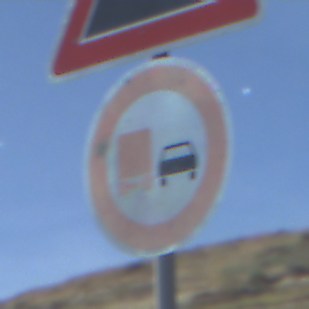
Verkehrszeichen: UeberholverbotKraftfahrzeuge
Zusatzzeichen oben: Gefaelle10
Umgebung: Outdoor, Nature
Tageszeit: Night
Wetter: PartlyCloudy
Licht: Natural
Jahreszeit: NotSpecified
Kontrast: HighContrast